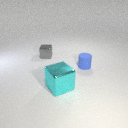
small gray metal cube to the left of small blue rubber cylinder